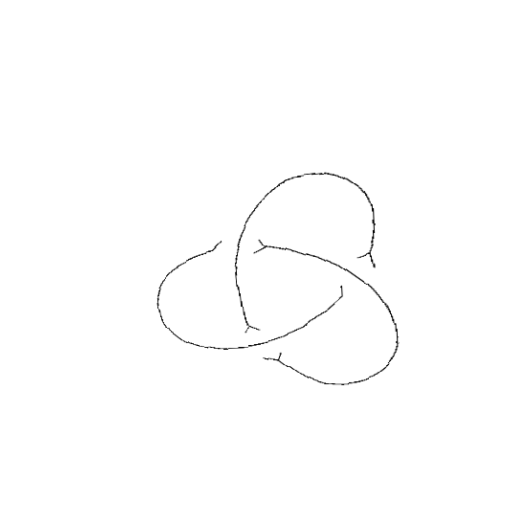
Crossing number: 3